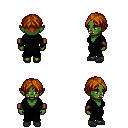
a pixel art fantasy rpg character, female body template, orc, green skin, gray robe, teal pants, brunette parted hairstyle, leather bracers, gray slippers, four views (front, back, left, right), 2x2 character sprite sheet, small pixel art, hard edges, no anti-aliasing